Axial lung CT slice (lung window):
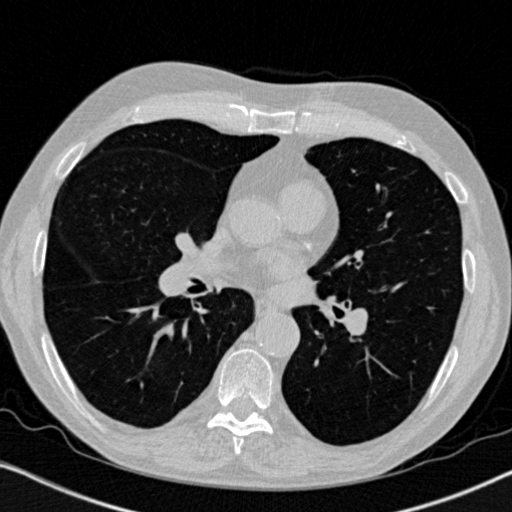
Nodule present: no